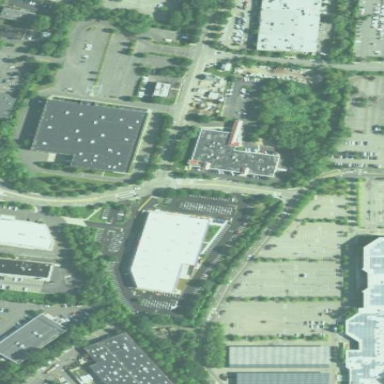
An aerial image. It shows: Retail area.